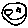
Label: smiley face